Question: Why is my input text rendered at the bottom of the input on IE10? FF and Chrome renders it in the middle as it's supposed to be.
<URL>
'''
input.form-text {
color: #999999;
font-size: 14px;
height: 30px;
line-height: 30px;
padding: 6px 10px;
width: 150px;
}
button, input, select, textarea {
box-sizing: border-box;
font-family: inherit;
font-size: 100%;
margin: 0;
max-width: 100%;
vertical-align: baseline;
}
'''
Please don't say that the only solution is by removing the 'box-sizing: border-box;', I actually need this. And removing it, the input box becomes too big anyway.

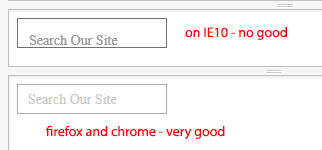
Answer: Remove 'line-height' from 'input.form-text'
'''
input.form-text {
color: #999999;
font-size: 14px;
height: 30px;
/*line-height: 30px;*/ /* Removed */
padding: 6px 10px;
width: 150px;
}
'''
## Demo